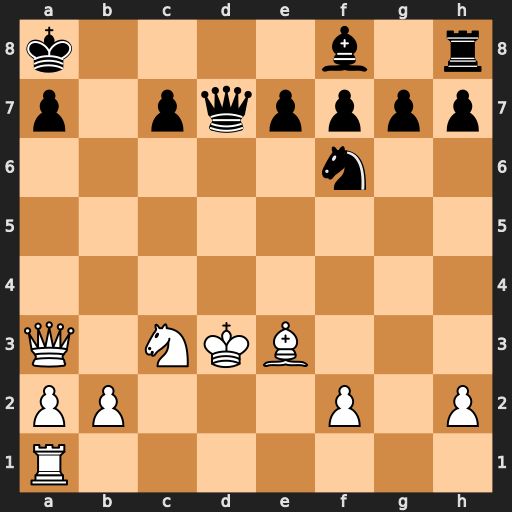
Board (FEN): k4b1r/p1pqpppp/5n2/8/8/Q1NKB3/PP3P1P/R7
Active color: w
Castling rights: -
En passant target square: -
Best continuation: Ke2 c6 Rd1